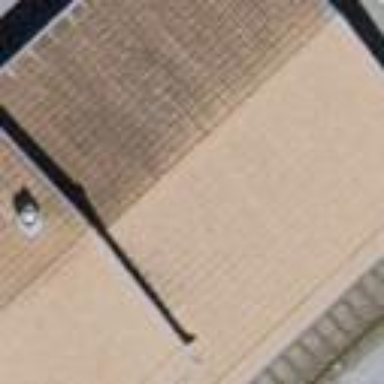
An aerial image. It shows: Shed building.